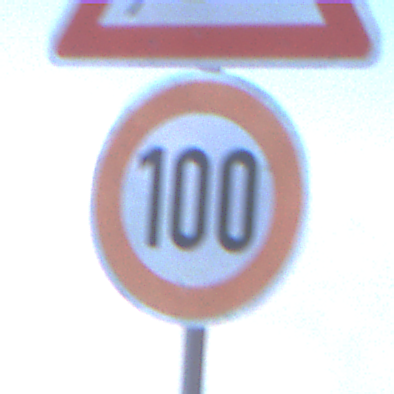
Verkehrszeichen: Geschwindigkeit100
Zusatzzeichen oben: WildwechselLinks
Umgebung: Outdoor, Nature
Tageszeit: MorningAfternoon
Wetter: PartlyCloudy
Licht: Natural
Jahreszeit: NotSpecified
Kontrast: HighContrast